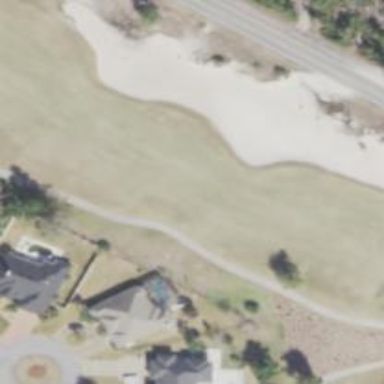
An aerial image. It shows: Service road used as golf cart path.